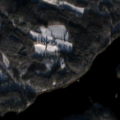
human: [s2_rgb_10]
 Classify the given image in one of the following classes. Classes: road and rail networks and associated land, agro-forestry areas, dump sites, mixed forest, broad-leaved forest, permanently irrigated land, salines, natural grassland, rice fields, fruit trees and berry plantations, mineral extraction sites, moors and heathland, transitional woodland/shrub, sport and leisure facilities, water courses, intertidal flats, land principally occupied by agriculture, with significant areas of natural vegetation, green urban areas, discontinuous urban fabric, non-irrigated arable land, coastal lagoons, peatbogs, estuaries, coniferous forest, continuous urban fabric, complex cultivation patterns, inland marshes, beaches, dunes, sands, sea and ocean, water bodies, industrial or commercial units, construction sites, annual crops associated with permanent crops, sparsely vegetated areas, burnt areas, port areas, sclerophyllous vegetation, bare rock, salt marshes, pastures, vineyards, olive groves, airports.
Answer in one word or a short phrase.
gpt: coniferous forest, mixed forest, transitional woodland/shrub, water bodies